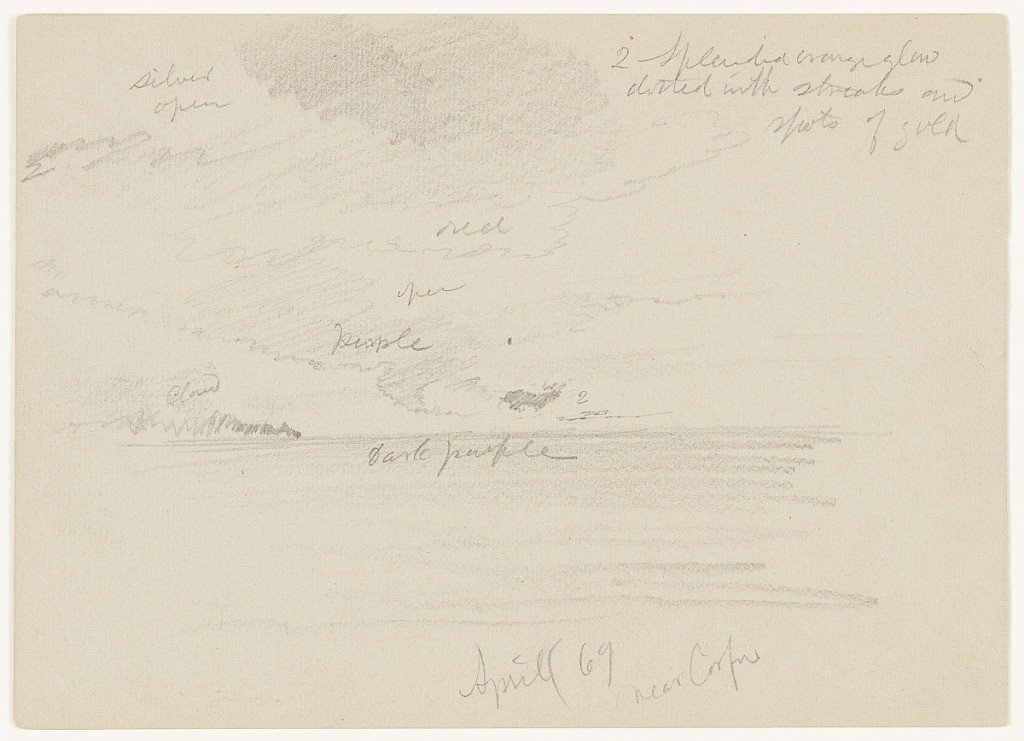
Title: Ionian Sea near Corfu, Greece
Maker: Frederic Edwin Church, American, 1826–1900
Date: April 1869
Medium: Graphite on gray-green wove paper; verso: graphite
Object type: Drawing
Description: Landscape sketch showing a view of clouds over the Ionian Sea near Corfu, Greece. Water extends from foreground to the horizon, where several clouds are visible--notably a puffy bank at left. Above, hazy and billowing clouds alike inhabit an otherwise open sky.

Verso: Landscape sketch showing a view of coastal mountains in Greece, seen from the sea. Water extends from foreground to the background, where it meets the shore. Above, rugged, rolling mountain ridges loom over the sea and stretch across the composition. Multiple sharp peaks are visible. Above, thin, wispy clouds float in the sky.